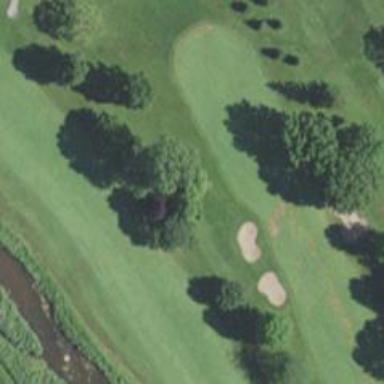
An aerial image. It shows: View of golf hole.